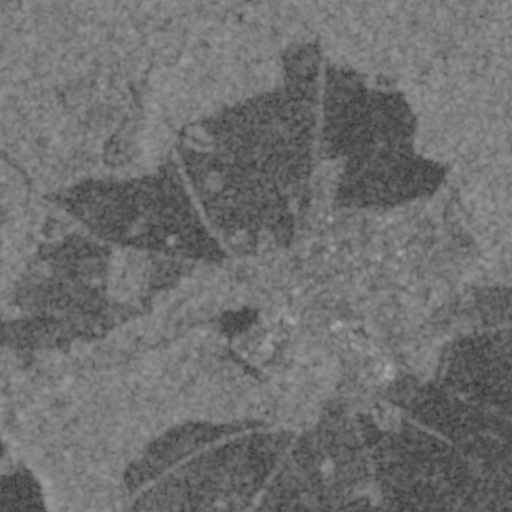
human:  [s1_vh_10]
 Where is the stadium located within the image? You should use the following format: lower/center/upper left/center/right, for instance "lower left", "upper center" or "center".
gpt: The stadium is located in the center of the image.
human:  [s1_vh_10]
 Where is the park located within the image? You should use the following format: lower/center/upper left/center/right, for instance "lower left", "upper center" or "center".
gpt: There is no park in the image.

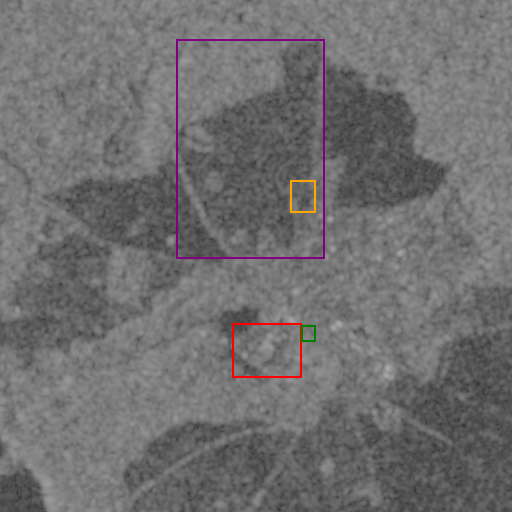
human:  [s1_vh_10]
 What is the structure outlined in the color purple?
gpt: The structure outlined in purple is a crop field.
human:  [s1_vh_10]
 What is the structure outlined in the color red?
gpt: The structure outlined in red is a park.
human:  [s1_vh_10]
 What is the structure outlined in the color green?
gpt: The structure outlined in green is a parking lot.
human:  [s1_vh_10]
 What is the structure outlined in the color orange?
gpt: The structure outlined in orange is a stadium.
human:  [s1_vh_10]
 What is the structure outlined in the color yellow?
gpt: There is no yellow outline.